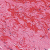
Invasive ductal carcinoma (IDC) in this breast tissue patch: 0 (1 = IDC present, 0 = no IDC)